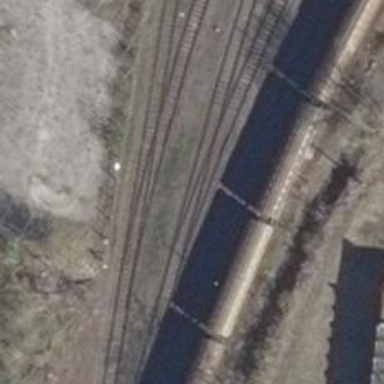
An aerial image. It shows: Railway spur service.